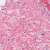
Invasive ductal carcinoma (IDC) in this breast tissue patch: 0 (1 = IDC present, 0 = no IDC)